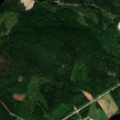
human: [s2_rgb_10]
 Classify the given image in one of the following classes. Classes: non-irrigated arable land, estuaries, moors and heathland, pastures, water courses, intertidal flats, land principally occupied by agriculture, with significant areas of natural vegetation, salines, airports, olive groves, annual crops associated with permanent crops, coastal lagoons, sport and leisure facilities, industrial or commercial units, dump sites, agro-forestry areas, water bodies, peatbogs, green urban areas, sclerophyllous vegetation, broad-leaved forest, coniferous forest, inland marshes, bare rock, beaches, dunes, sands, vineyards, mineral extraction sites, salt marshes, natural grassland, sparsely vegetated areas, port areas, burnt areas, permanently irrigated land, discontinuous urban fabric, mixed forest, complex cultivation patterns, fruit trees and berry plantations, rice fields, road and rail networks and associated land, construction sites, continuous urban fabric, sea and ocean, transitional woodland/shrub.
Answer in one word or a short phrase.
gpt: land principally occupied by agriculture, with significant areas of natural vegetation, broad-leaved forest, mixed forest, water bodies